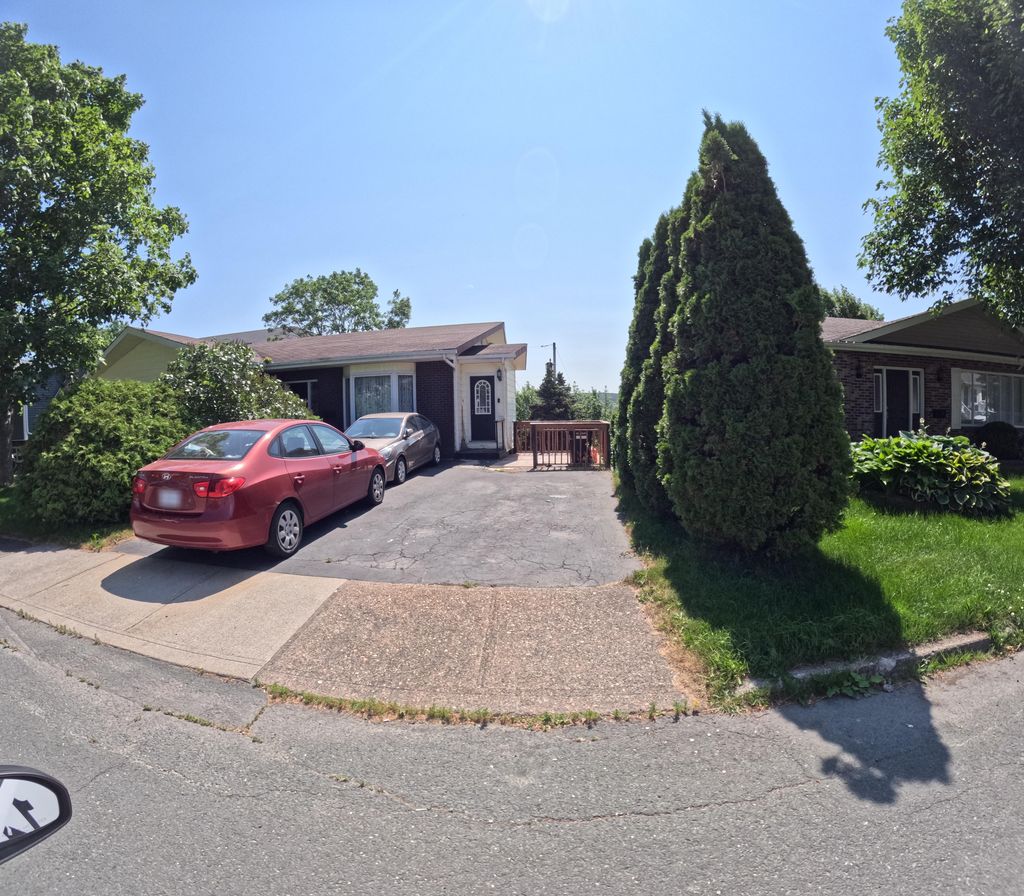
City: st_johns